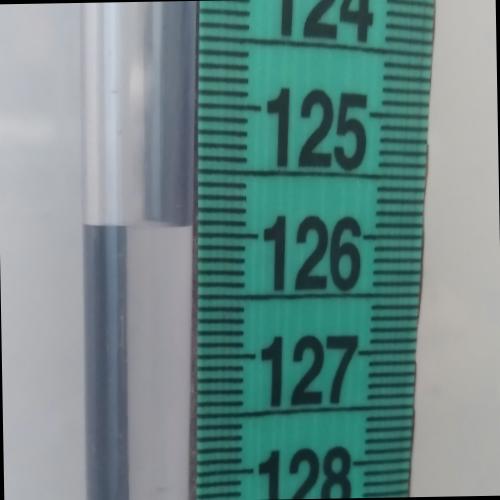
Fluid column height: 125.9 cm